Field crop: tomato
Growth stage: 1
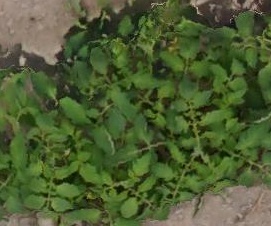
Species: tomato